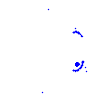
Particle: electron